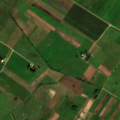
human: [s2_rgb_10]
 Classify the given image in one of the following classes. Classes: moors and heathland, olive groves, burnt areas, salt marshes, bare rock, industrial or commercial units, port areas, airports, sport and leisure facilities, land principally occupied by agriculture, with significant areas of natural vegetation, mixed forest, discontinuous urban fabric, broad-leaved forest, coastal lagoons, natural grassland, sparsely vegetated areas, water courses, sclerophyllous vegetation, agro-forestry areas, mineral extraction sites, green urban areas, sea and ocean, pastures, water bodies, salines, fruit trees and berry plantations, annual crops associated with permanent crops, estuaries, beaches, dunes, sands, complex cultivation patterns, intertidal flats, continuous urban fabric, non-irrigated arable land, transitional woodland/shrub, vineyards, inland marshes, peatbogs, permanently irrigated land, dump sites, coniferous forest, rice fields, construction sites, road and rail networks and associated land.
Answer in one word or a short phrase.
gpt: non-irrigated arable land